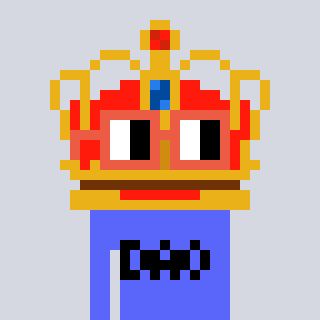
a pixel art character with square orange glasses, a crown-shaped head and a purple-colored body on a cool background